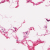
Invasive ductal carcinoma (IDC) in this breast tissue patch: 0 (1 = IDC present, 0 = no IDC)